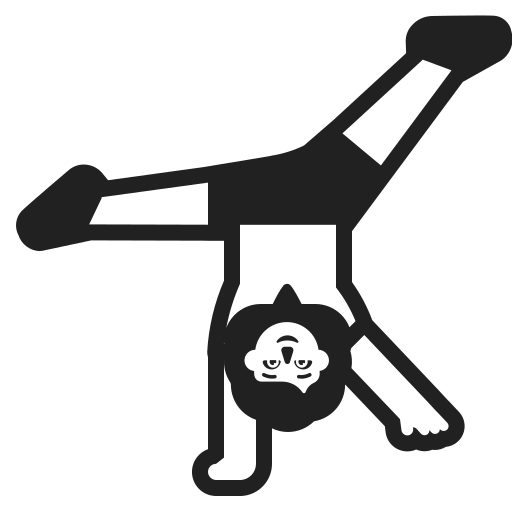
woman cartwheeling high contrast default